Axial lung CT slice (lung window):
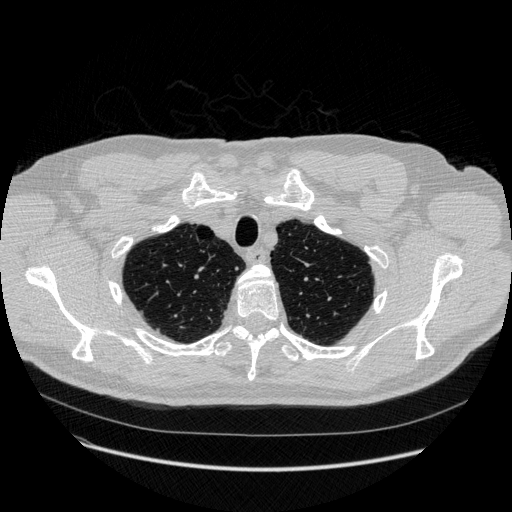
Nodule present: yes
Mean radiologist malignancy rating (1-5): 4